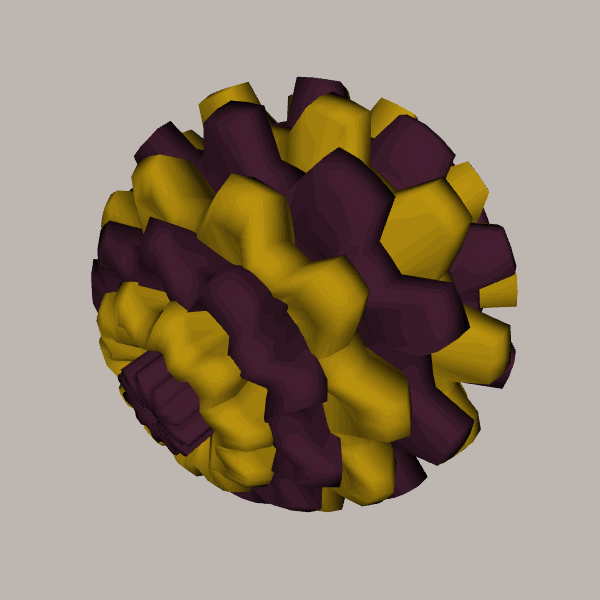
Background: light